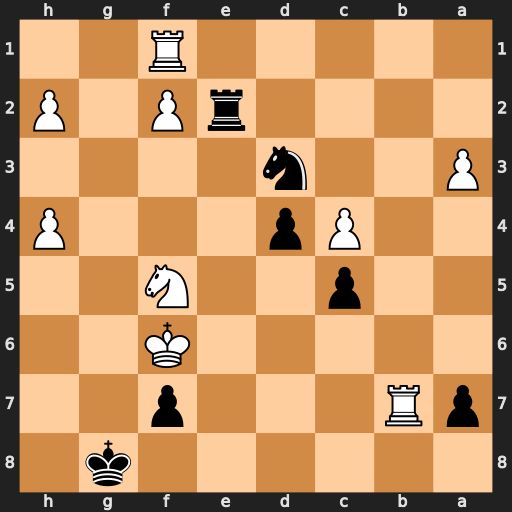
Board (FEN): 6k1/pR3p2/5K2/2p2N2/2Pp3P/P2n4/4rP1P/5R2
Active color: b
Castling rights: -
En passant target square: -
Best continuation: Re6+ Kg5 Rg6+ Kh5 Nf4#